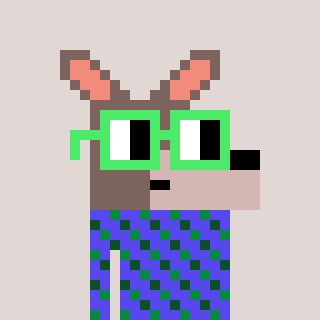
a pixel art character with square light green glasses, a kangaroo-shaped head and a computerblue-colored body on a warm background